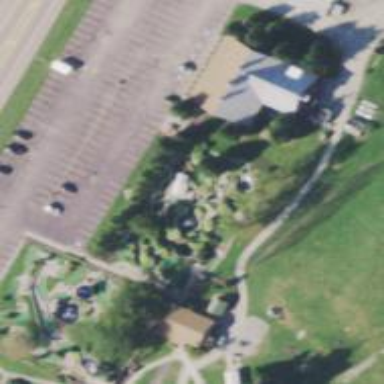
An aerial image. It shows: Miniature golf course for leisure activities in the sport of golf.